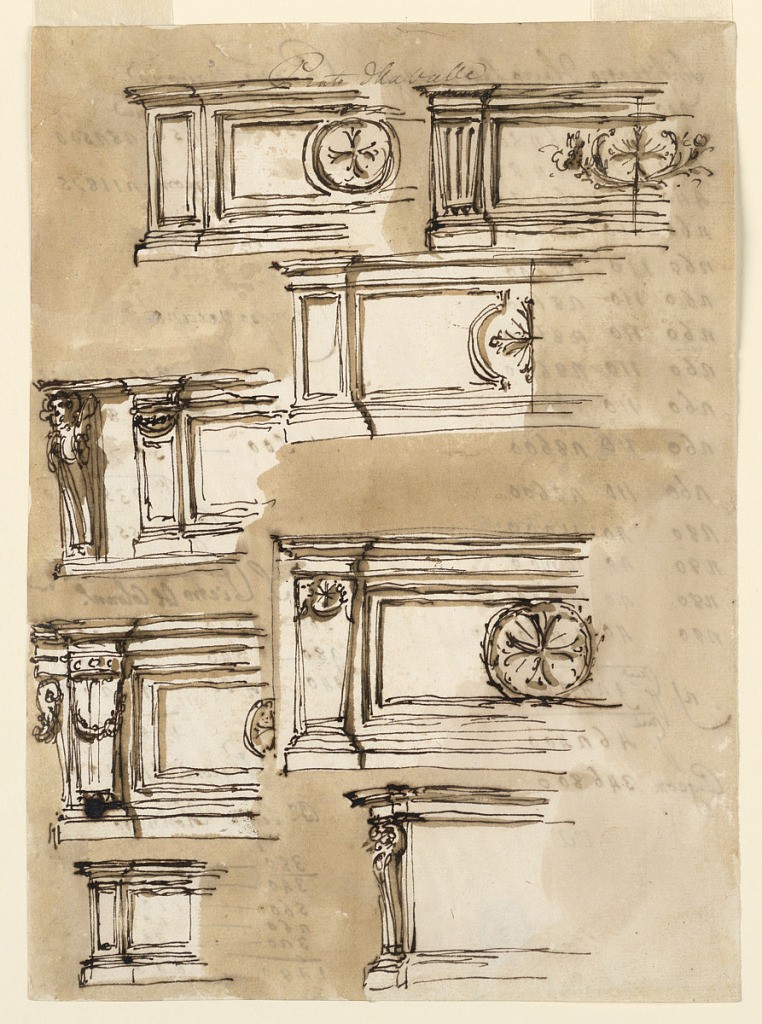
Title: Eight designs for altar mensae
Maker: Giuseppe Barberi, Italian, 1746–1809
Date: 1746-1809
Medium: Pen and brown ink, brush and brown wash
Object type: Drawing
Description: First row: two left sides; at left: similar to -1368, with the lateral part receding and decorated with a panel; at right: similar to -1368, with one front panel, the cross being framed by crossed branches. Second row: similar to -1368, the cross being without a frame, in the free space between the two panels. Third row: a left corner part. The part outside is curved and the support of the cornices is a gaine with a cherub. The beginning of the main part is similar to the project in the second row, with an enriched decoration of the projecting part. Fourth row: at left: the left half, similar to the first row, right; the cross being framed by a circle, a console with a festoon taking the place of the triglyph, and a similar motif seen in profile, added laterally. At right: a variation of the first row, at right, the cross being framed by a wreath of branches, and with a pillar tapered towards the base and having a kind of a capital in the place of the lateral panel. Lowest row: at left: a part of the left half; a variation of the project in the second row, with a rectangle at the front. At right: the left half. Mouldings frame, above and below, the front. The corner is bevelled and in front of the oblique side stands a console. Usual background. The corner is bevelled and in front of the oblique side stands a console. Usual background.